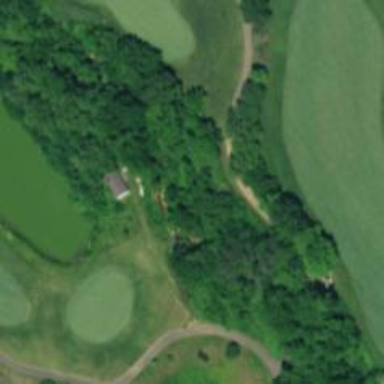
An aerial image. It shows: Path for both roads and golfers.